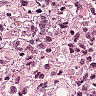
Metastatic tissue present: no